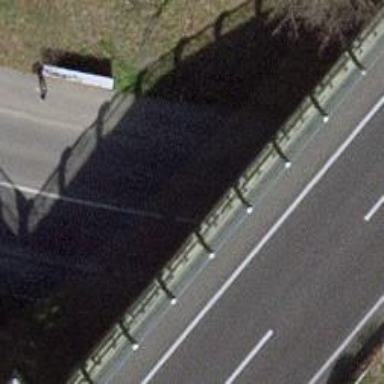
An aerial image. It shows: Noise barrier wall.